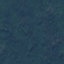
Land use / land cover: Forest